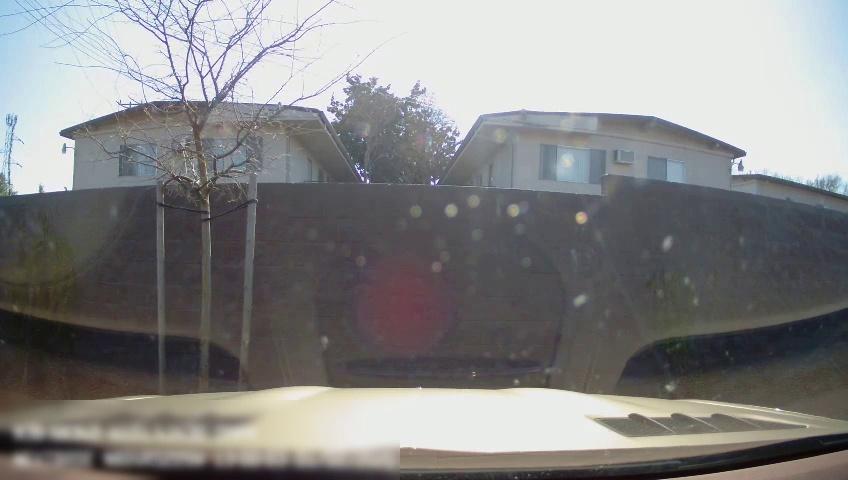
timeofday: Day
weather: Sunny